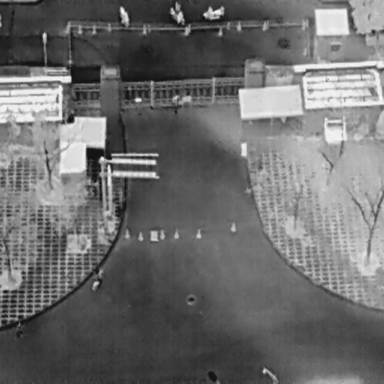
There are four Bicycles in the infrared image.